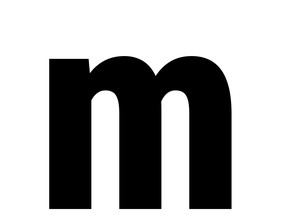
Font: Roboto_Condensed_ExtraBold